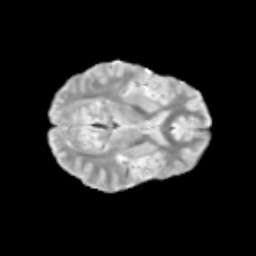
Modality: T2w
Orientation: axial
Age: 10
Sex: female
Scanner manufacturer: siemens
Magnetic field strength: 3 T
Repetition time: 3.8 s
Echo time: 0.07 s